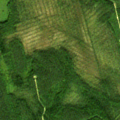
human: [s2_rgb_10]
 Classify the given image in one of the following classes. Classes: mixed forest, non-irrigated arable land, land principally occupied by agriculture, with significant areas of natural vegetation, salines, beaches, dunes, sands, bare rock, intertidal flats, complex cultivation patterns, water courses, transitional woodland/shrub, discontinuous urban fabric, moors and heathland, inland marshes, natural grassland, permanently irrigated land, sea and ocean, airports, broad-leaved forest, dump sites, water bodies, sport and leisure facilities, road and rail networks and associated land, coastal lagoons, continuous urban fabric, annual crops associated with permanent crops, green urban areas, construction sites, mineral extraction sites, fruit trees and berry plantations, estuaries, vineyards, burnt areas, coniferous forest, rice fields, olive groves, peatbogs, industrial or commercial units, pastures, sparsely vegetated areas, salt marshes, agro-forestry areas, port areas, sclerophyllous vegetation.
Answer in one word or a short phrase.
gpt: coniferous forest, mixed forest, transitional woodland/shrub